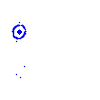
Particle: pion